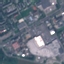
Label: Industrial